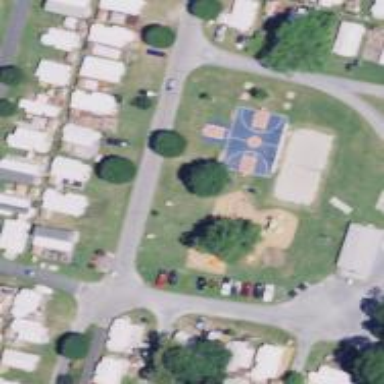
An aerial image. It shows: Basketball court in the leisure land pitch.